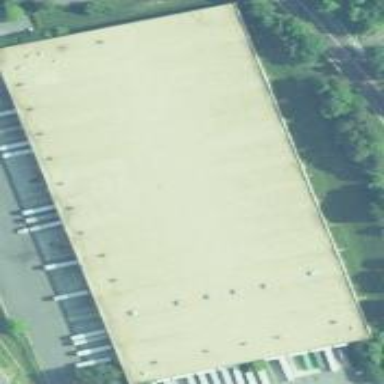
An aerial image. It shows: Warehouse.